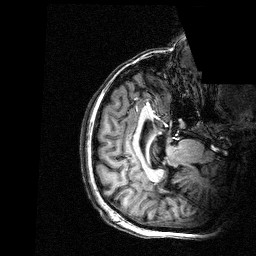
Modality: T1w
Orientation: axial
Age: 28
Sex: female